Aerial crown-view tile of a tropical tree (Barro Colorado Island, Panama), acquired 20241112:
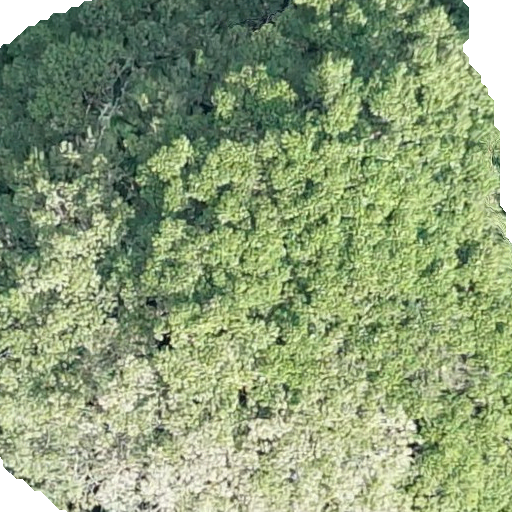
Species: Sterculia apetala
GBIF accepted scientific name: Sterculia apetala
Crown area: 505.838 m²